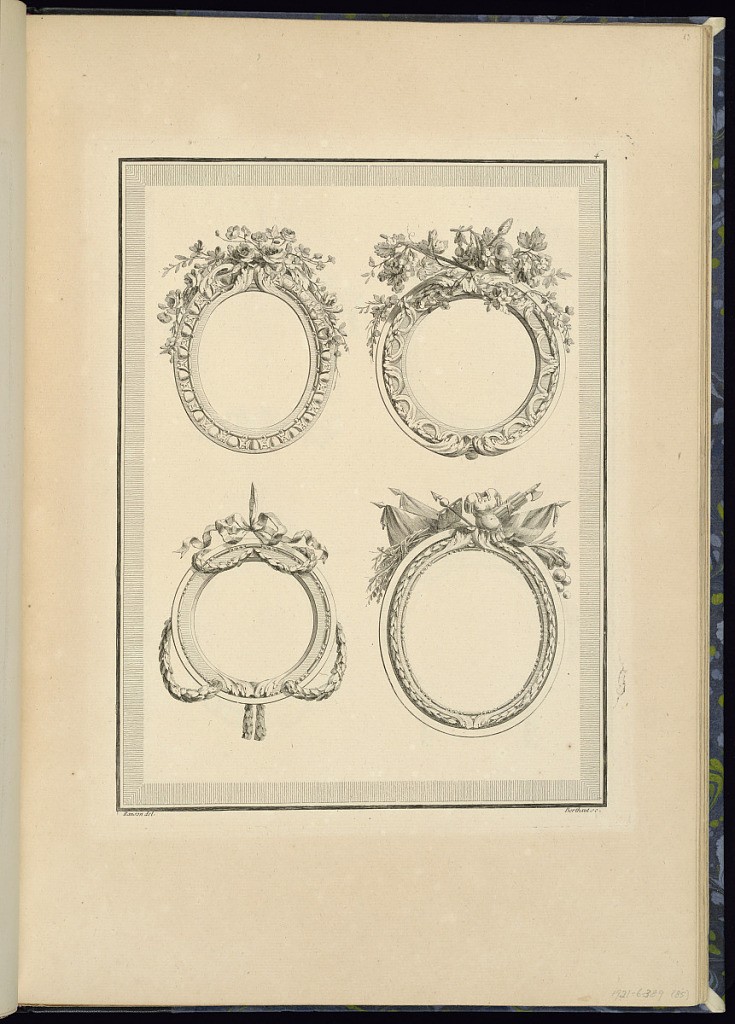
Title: Four Medallion or Frame Designs
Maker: Pierre Ranson, French, 1736–1786
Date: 1778
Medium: Etching on laid paper
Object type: Print
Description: Four designs for medallions or frames, oval and round, decorated with moldings and topped with trophies. The ornament and motifs include laurel leaves, ribbon, beads, scrolling acanthus leaves, foliate branches, flowers, grapes, vine leaves, armor, arms, cannon, cannon balls, spears and flags, and festoons of leaves. The plate is numbered and signed.